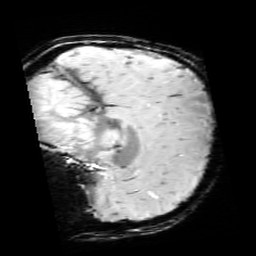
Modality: SWI
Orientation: sagittal
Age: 11
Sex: male
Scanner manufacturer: siemens
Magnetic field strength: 3 T
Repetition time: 0.027 s
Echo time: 0.02 s